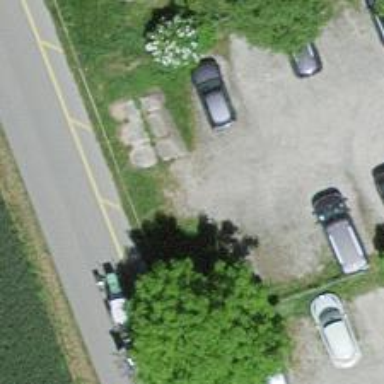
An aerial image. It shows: Road serving as parking aisle.